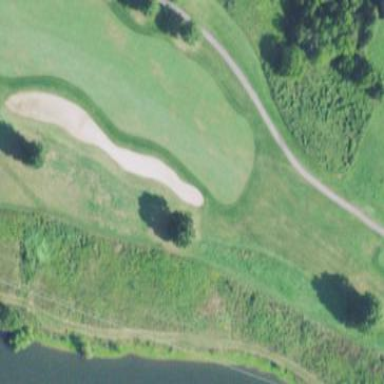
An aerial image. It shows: Sand bunker on golf course.